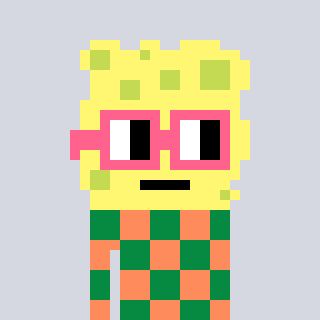
a pixel art character with square pink glasses, a sponge-shaped head and a peachy-colored body on a cool background